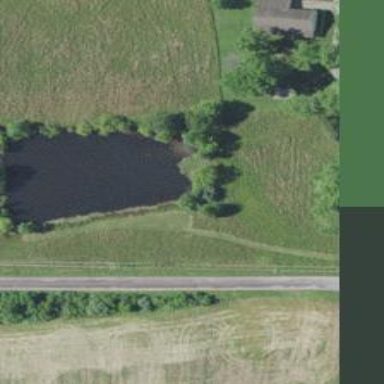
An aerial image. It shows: Pond surrounded by natural water.